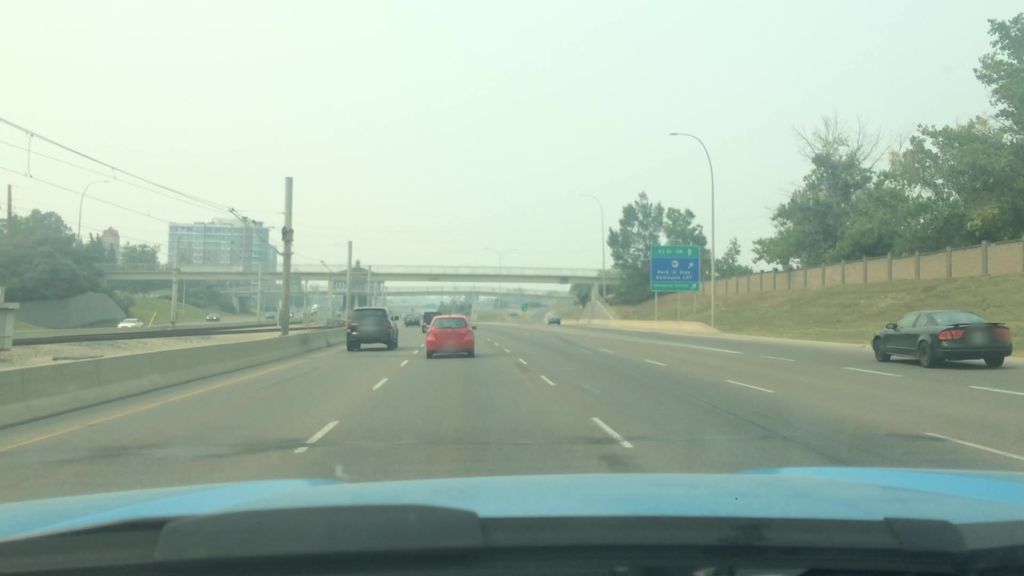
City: calgary